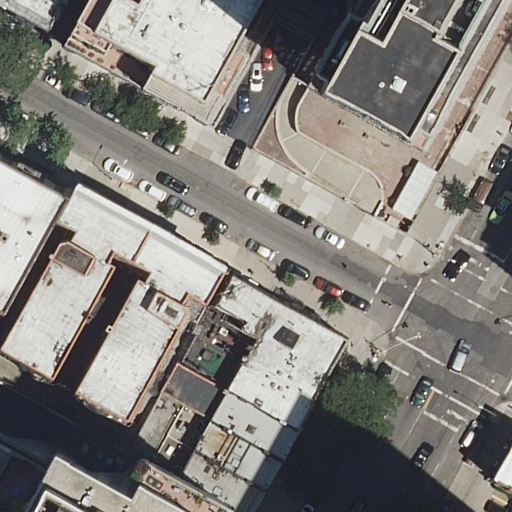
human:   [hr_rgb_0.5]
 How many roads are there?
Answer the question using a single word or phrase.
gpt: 2

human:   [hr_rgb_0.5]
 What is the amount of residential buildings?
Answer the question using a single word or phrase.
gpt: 13

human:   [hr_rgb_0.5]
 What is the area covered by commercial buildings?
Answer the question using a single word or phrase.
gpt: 0m2

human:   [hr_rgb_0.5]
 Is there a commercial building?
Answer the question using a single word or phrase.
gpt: no

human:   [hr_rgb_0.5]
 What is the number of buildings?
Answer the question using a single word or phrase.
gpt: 13

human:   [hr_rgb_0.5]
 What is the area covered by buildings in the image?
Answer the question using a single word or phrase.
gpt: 3637m2

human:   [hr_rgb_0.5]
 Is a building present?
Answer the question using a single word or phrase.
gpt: yes

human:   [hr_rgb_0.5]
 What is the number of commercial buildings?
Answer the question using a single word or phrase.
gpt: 0

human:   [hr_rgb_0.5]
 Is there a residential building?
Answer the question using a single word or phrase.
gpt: yes

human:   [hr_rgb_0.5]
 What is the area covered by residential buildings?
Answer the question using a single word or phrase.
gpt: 3637m2

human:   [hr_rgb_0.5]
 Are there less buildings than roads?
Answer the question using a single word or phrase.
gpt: no

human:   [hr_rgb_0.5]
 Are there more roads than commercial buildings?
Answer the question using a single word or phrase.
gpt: yes

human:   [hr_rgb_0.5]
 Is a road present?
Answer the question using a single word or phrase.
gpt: yes

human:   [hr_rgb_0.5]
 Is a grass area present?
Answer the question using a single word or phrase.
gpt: no

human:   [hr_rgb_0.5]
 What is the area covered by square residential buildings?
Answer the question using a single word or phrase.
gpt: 0m2

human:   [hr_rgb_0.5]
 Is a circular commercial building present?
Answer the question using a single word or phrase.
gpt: no

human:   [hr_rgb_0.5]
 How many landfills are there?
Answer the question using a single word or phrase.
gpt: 0

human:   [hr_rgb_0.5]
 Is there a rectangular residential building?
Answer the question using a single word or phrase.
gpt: yes

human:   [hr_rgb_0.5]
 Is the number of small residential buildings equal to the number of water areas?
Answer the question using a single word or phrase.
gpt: no

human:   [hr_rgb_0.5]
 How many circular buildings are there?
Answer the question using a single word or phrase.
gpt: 0

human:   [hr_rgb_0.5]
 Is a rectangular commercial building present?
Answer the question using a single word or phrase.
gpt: no

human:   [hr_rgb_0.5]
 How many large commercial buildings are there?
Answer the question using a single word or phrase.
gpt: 0

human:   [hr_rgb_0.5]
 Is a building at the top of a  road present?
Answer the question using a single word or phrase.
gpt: yes

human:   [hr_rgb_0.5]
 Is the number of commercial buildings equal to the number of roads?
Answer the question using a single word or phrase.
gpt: no

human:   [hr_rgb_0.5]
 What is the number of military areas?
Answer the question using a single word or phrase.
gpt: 0

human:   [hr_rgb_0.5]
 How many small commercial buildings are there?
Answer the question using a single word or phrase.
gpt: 0

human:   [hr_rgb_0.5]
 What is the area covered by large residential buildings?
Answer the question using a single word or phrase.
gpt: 849m2

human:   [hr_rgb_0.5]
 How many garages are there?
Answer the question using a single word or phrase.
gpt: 0

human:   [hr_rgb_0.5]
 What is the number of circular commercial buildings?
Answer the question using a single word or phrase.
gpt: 0

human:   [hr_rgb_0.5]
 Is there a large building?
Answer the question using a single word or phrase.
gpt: yes

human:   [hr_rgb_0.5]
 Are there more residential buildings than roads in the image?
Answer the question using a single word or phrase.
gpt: yes

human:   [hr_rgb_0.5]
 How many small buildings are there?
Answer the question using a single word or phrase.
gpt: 2

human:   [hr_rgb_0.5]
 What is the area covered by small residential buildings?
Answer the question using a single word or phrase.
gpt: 85m2

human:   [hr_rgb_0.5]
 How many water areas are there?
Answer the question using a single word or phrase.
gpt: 0

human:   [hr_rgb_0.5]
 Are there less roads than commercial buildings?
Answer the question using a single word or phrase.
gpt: no

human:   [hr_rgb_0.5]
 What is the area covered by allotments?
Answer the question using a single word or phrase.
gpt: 0m2

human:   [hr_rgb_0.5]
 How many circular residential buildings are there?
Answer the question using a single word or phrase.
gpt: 0

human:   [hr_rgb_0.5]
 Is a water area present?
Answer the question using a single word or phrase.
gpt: no

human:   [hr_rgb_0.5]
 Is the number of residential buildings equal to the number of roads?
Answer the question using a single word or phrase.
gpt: no

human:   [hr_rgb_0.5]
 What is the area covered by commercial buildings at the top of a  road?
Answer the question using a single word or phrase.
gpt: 0m2

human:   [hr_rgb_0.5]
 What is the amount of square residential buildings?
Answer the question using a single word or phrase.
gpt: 0

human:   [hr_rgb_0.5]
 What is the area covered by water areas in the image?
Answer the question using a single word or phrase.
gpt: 0m2

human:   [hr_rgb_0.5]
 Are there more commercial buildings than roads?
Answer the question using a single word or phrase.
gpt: no

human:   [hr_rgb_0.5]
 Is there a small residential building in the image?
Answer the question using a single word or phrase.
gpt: yes

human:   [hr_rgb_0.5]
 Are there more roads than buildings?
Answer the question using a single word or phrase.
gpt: no

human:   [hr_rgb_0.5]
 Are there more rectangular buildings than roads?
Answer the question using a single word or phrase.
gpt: yes

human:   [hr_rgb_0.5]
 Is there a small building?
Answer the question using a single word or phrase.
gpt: yes

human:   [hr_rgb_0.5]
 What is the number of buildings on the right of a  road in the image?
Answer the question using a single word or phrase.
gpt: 2

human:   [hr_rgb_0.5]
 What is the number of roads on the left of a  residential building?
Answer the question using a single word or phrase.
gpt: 2

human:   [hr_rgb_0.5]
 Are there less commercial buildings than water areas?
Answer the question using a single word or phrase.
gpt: no

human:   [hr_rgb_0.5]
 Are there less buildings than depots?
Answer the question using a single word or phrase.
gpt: no

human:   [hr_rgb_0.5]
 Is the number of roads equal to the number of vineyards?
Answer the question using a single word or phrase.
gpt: no

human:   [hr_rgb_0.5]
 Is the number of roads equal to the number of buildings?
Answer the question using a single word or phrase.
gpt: no

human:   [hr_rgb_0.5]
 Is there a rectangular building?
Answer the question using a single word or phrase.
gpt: yes

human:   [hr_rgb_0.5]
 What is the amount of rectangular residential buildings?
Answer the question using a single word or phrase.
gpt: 8

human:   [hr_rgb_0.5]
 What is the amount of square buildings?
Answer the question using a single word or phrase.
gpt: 0

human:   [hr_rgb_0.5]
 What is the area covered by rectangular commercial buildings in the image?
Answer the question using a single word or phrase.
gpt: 0m2

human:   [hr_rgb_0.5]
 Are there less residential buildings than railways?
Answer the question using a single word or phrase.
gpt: no

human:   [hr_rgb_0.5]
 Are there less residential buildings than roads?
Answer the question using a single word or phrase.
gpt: no

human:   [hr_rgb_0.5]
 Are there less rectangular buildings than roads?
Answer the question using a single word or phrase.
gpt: no

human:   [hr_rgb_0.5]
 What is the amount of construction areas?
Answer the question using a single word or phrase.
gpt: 0

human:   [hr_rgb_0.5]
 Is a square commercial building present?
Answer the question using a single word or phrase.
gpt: no

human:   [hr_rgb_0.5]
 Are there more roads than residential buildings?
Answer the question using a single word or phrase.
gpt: no

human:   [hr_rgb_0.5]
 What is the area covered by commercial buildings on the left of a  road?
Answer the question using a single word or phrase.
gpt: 0m2